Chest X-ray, AP view. Patient: 66 years old, sex M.
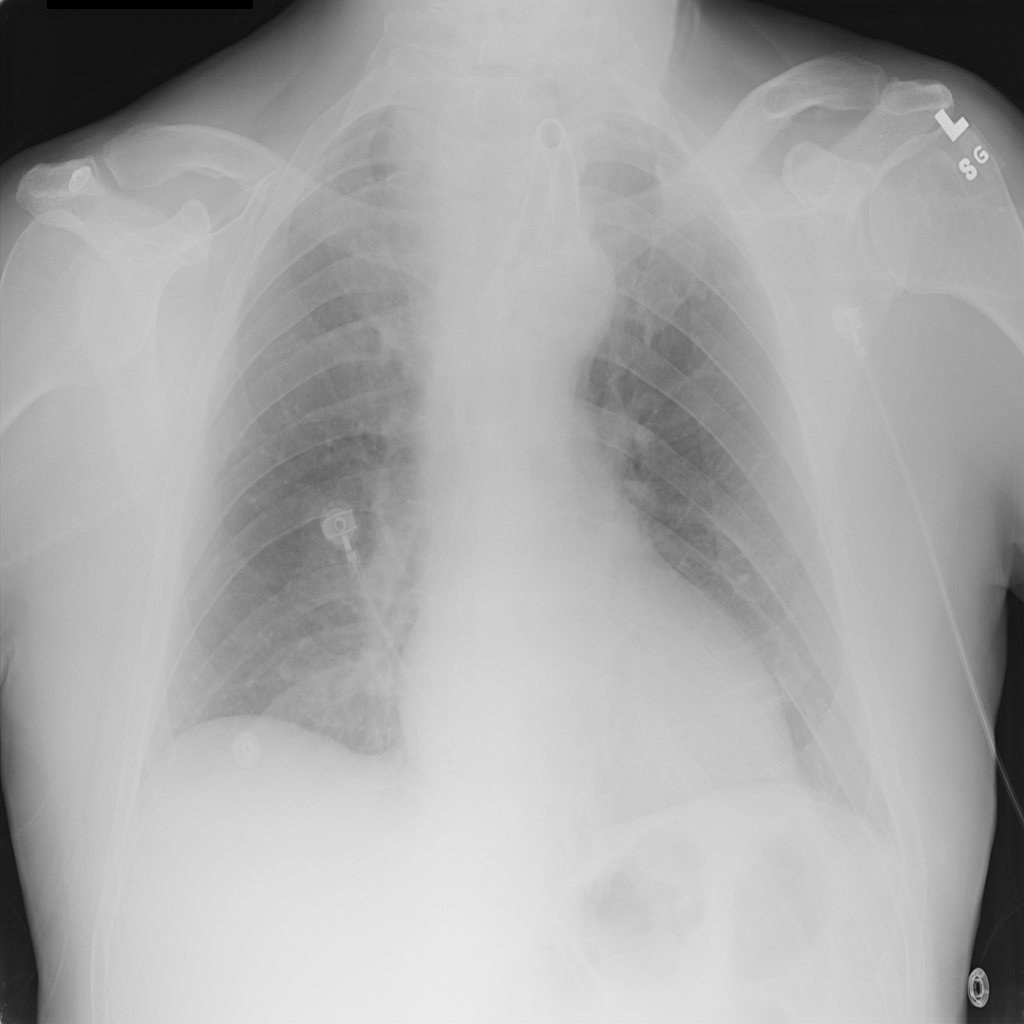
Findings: No Finding